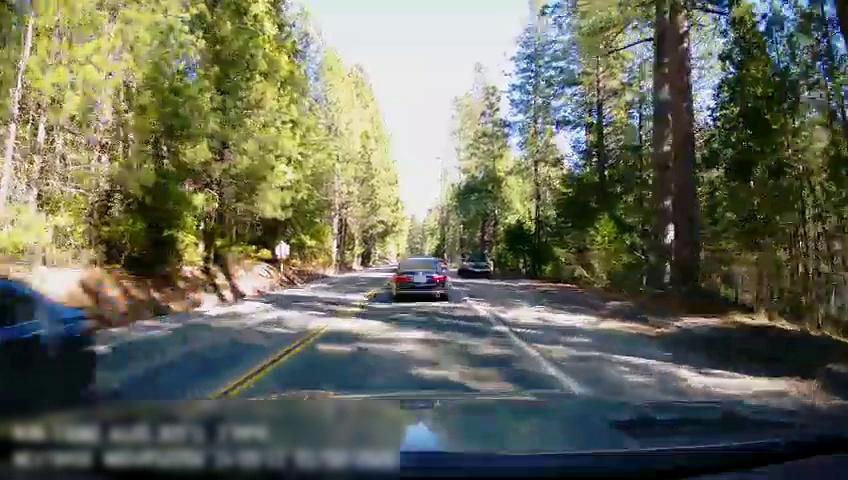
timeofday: Day
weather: Sunny
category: Drivable Space
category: Vehicles | Car
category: Vehicles | Truck
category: Vehicles | Car
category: Lanes | Opposite Lane
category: Lanes | Opposite Lane
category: Lanes | Current Lane
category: Lanes | Current Lane